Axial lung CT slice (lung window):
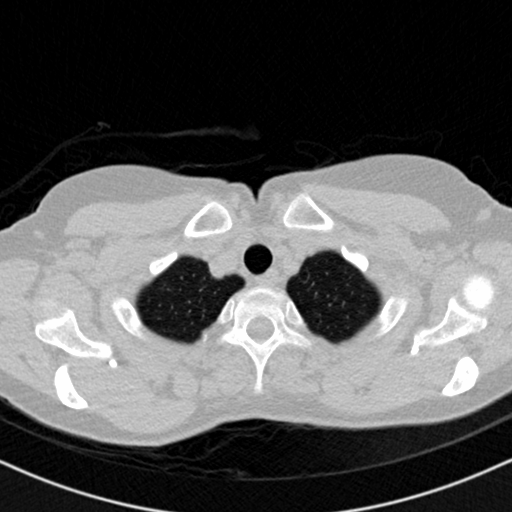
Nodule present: no